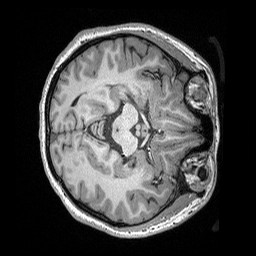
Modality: T1w
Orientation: axial
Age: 24
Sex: female